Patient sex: M
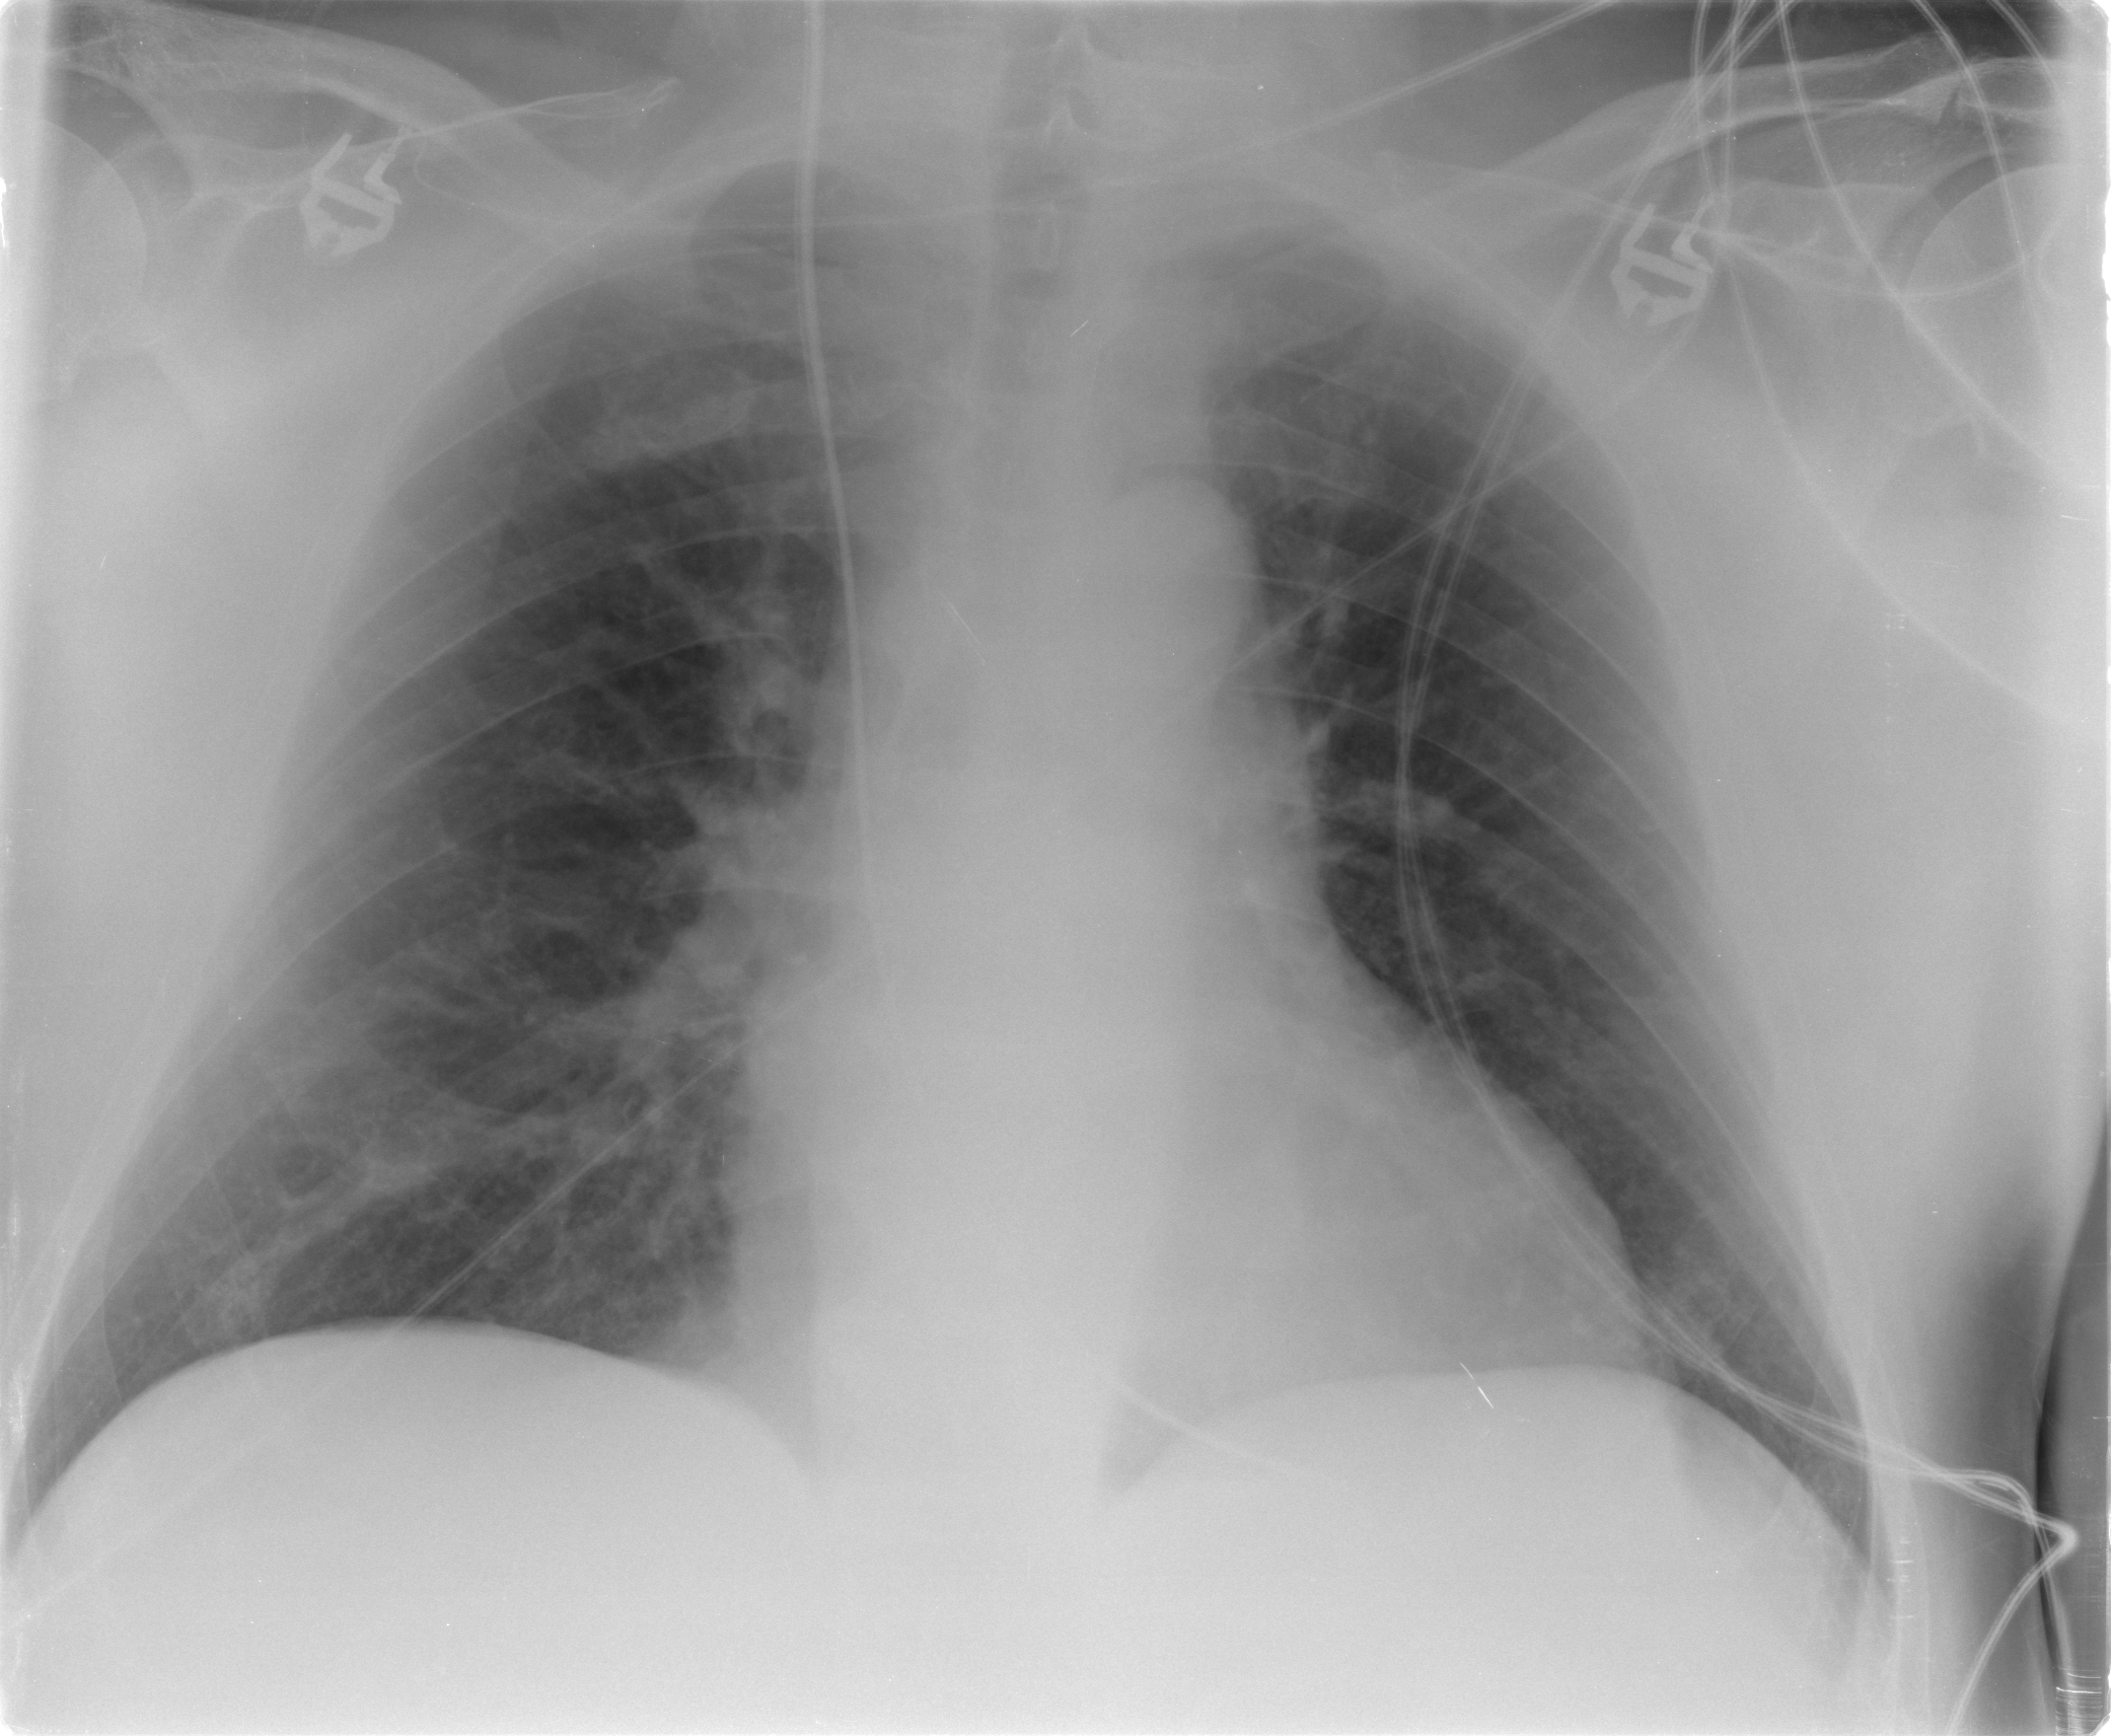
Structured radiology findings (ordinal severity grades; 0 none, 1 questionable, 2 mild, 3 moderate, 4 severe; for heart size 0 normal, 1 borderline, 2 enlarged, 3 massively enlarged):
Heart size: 1
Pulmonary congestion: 0
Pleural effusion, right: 0
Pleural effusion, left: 0
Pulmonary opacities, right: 0
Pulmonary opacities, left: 0
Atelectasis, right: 2
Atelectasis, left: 2